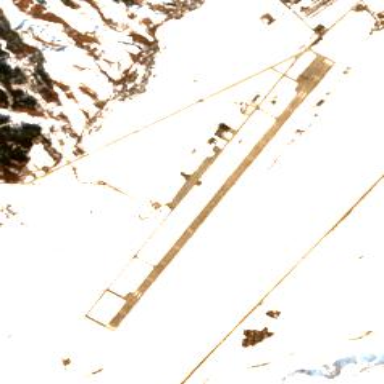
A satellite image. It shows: Military airfield within military land use area. The airport is classified as military/public aerodrome.